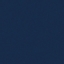
Label: SeaLake